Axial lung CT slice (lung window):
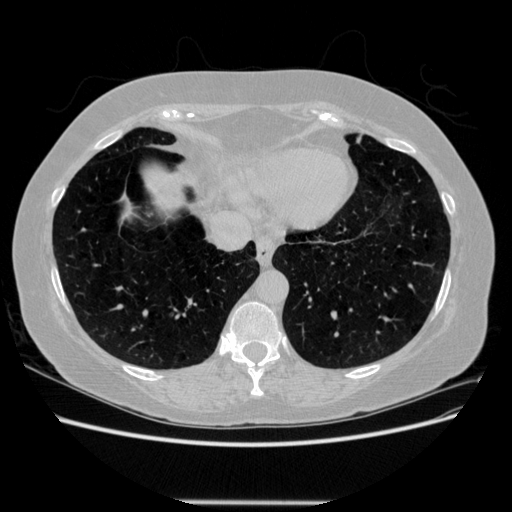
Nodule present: no